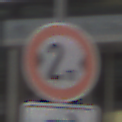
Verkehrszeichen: TatsaechlicheBreite2
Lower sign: RichtungsangabeDurchPfeile5
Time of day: Midday
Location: Outdoor (Urban)
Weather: Overcast
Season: NotSpecified
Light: Natural